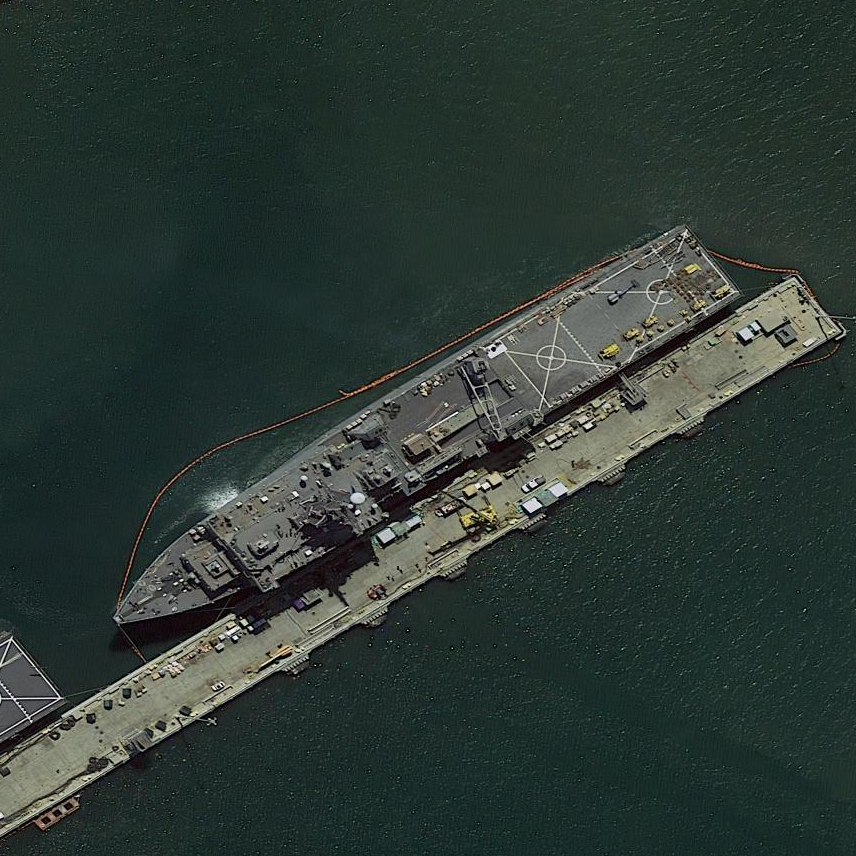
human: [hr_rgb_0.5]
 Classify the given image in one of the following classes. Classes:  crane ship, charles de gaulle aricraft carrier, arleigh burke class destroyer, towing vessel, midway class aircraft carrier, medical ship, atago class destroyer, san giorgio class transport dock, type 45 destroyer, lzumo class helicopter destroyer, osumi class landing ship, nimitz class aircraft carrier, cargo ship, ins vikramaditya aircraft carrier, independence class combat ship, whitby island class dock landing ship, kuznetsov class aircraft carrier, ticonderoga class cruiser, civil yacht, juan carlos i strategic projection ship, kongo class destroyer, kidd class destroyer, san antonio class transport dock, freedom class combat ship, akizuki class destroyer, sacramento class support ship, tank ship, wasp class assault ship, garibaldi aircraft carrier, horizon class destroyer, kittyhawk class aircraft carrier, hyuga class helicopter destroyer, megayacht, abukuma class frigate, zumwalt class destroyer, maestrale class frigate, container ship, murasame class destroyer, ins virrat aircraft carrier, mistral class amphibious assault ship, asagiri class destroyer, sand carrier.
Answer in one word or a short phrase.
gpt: Whitby Island class dock landing ship